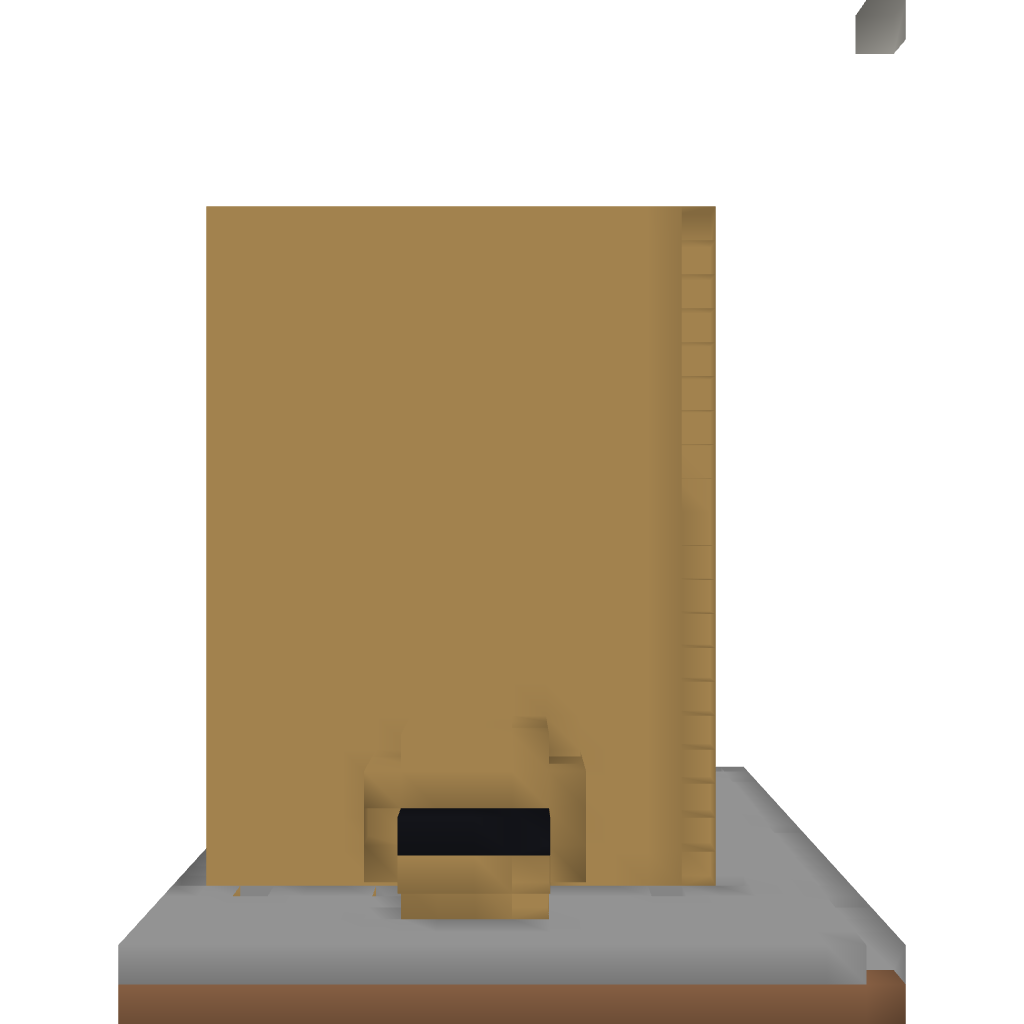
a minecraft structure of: Epic Draw my thing